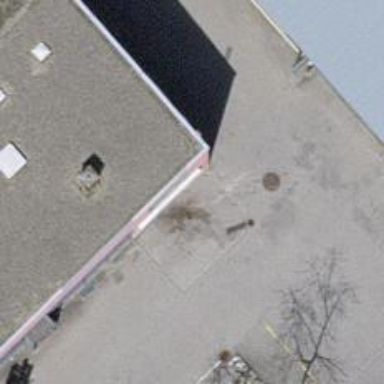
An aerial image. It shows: Fuel station.